Question: I am trying to write a generic delete function for multi tenant ravendb for integration testing the class is -
'''
public class RavenDeleteAll
{
private readonly IDocumentStore _store;
private readonly string _testDataBase;
public RavenDeleteAll(string testDataBase, IDocumentStore store)
{
_testDataBase = testDataBase;
_store = store;
}
public void Clear<T>(string indexName)
{
using (var session = _store.OpenSession(_testDataBase))
{
session.Advanced.DocumentStore.DatabaseCommands.DeleteIndex(indexName);
session.Advanced.DocumentStore.DatabaseCommands.PutIndex(indexName, new IndexDefinitionBuilder<T>
{
Map = documents => documents.Select(entity => new { })
});
var indexDefinition = session.Advanced.DocumentStore.DatabaseCommands.GetIndex(indexName);
session.Advanced.LuceneQuery<T>(indexName)
.WaitForNonStaleResultsAsOfNow()
.Take(0)
.ToList();
session.Advanced.DatabaseCommands.DeleteByIndex(indexName, new IndexQuery());
}
}
}
'''
Note that in the code i try to read back the index after putindex call for sanity check. but when I execute the index it throws an invalidoperationexception stating that /indexes/UTO does not exist?
Also from management console I can clearly see the index -

What am I not doing? Also the index is created under default database and not the actual database name?
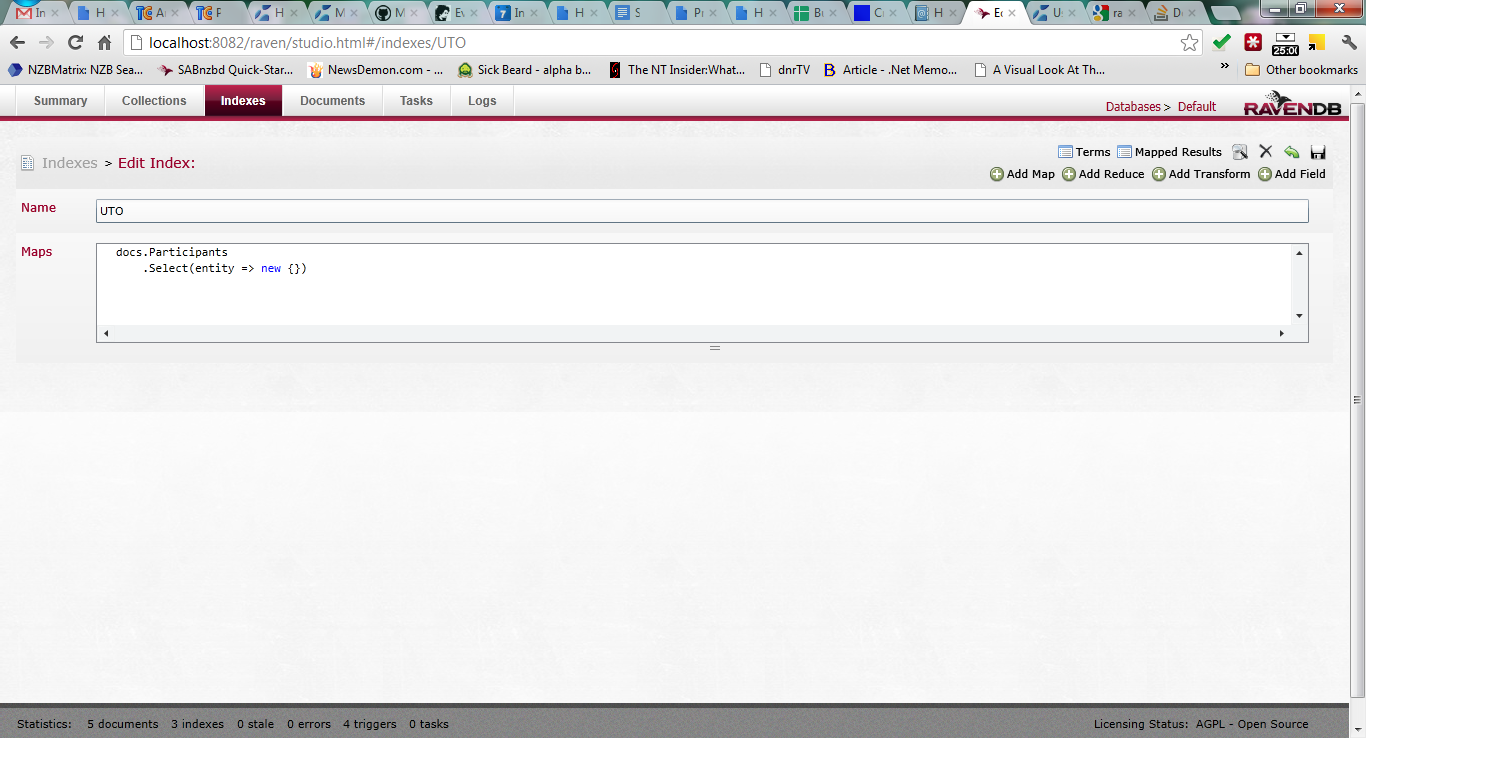
Answer: It looks like you are creating the index in the Default database not the Tenant Database then asking the Tenant Database for that Index. You need to create the index in the database where you are going to use it. The following is not tested but should work for creating the index in the tenant database.
'''
IDatabaseCommands context = session.Advanced.DocumentStore.DatabaseCommands.ForDatabase(database);
context.PutIndex(indexName, new IndexDefinitionBuilder<T>
{
Map = documents => documents.Select(entity => new { })
});
'''